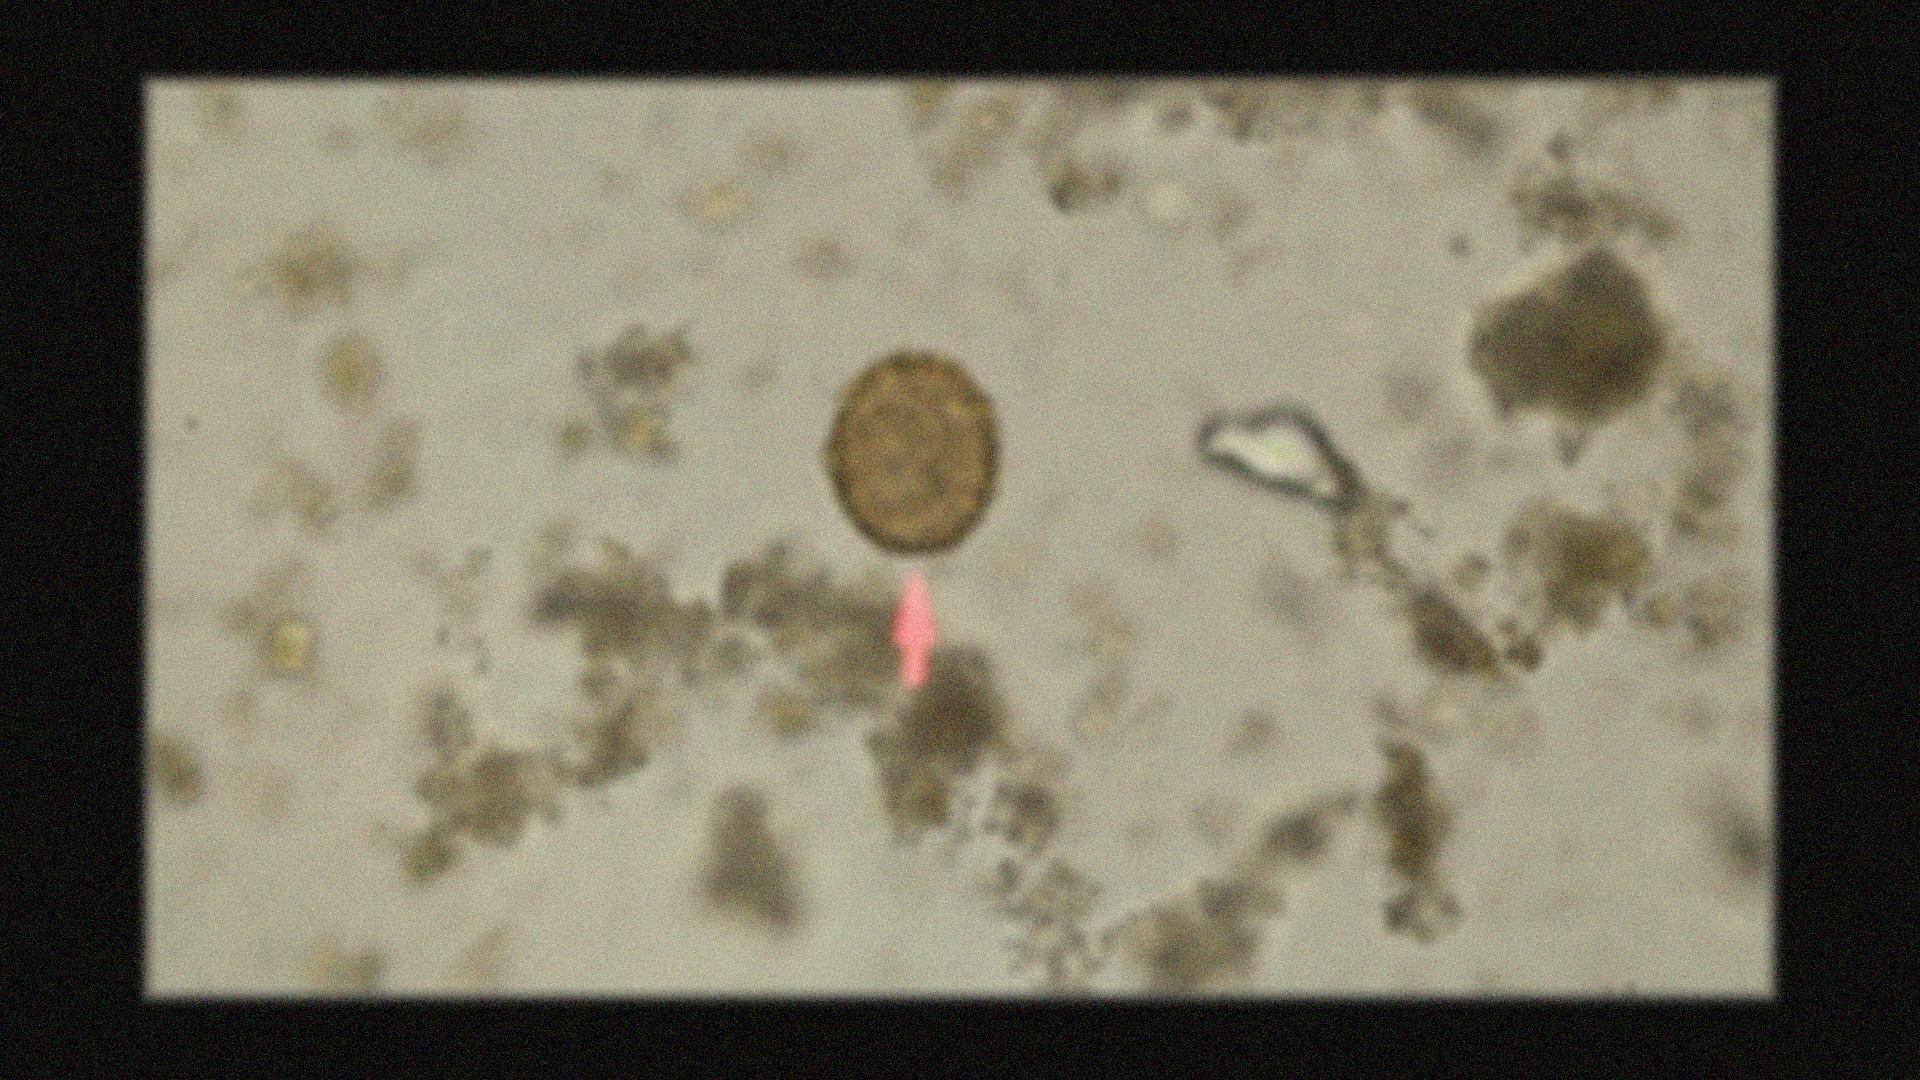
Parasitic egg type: Ascaris lumbricoides